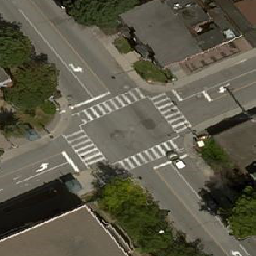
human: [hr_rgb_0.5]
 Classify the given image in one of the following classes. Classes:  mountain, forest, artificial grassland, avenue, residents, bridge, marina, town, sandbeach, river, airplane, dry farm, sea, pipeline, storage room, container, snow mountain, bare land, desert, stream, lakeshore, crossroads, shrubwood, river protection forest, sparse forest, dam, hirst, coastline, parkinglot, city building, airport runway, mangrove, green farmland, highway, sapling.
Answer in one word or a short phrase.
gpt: crossroads